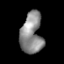
Tissue: prostate
Cell type: B cells
Senescence score: 0.6996
Nuclear area (px): 867
Mean DAPI intensity: 139.824